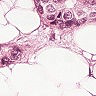
Metastatic tissue present: yes